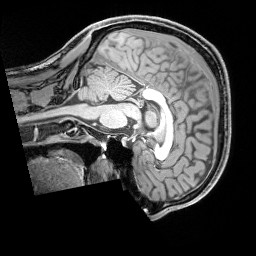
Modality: T1w
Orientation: sagittal
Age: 31
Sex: male
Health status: healthy
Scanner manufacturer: siemens
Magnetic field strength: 3 T
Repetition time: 1.65 s
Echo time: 0.00182 s